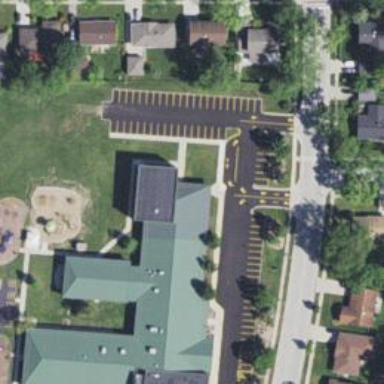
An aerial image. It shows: School.